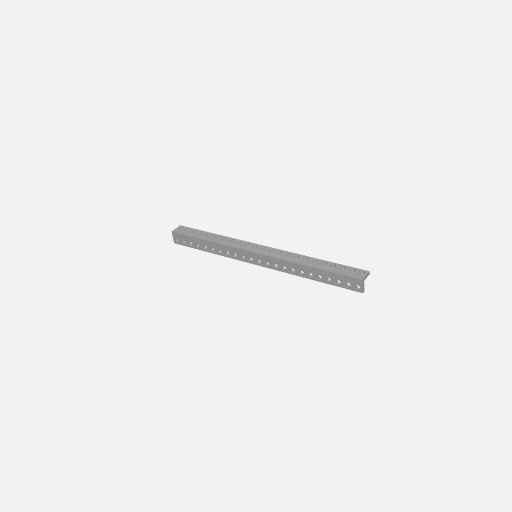
Part: LBeam23H